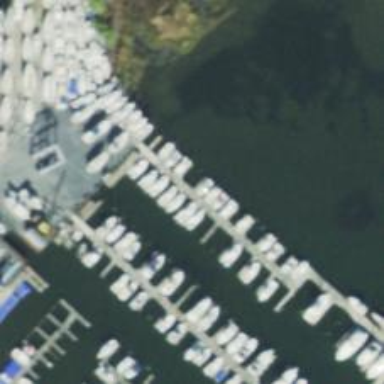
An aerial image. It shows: Pier with mooring facilities.